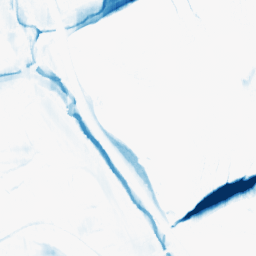
Category: morphological
Decomposition family: morphological_ellipse
Decomposition parameters: operation: closing
width: 30
height: 5
Upsampling method: sinc_blackman
Upsampling parameters: scale: 2
kernel_size: 16
Upsampling scale: 2